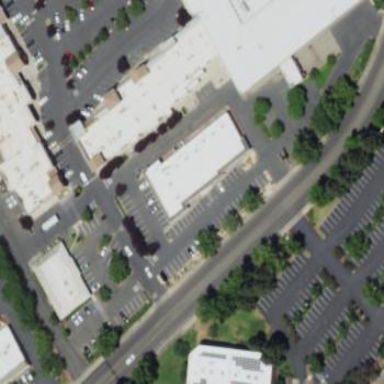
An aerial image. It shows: Commercial area.